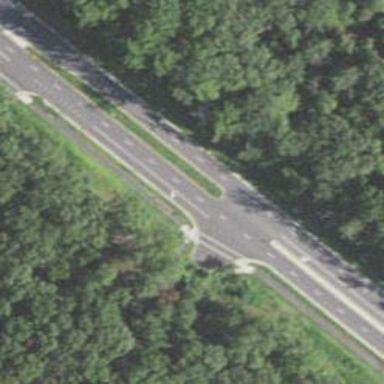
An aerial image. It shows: Marked crossing on cycleway road.